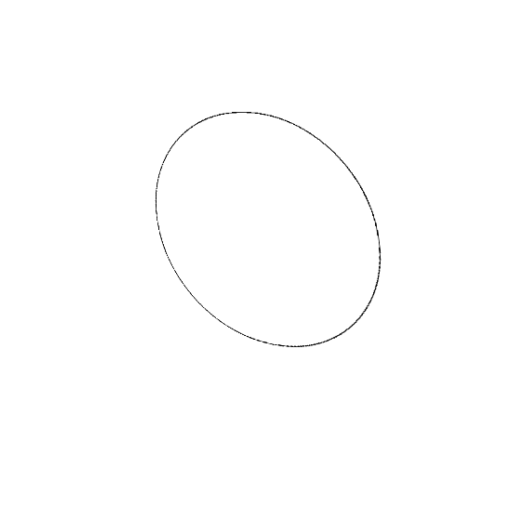
Crossing number: 0